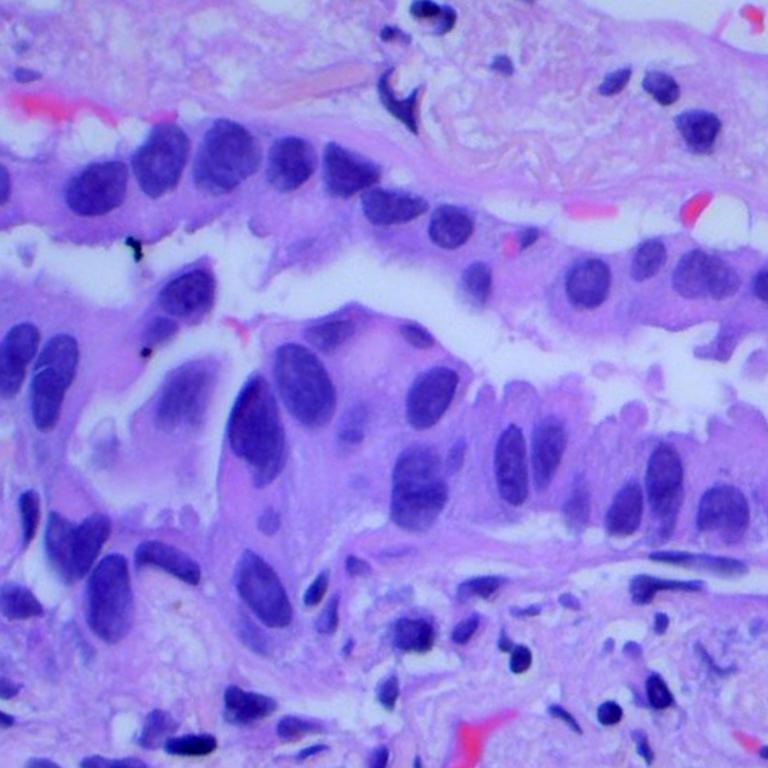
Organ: lung
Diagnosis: adenocarcinomas